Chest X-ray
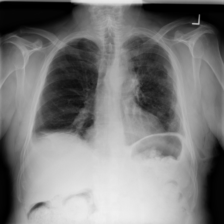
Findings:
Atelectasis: positive
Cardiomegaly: negative
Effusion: positive
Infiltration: negative
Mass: negative
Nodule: negative
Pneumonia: negative
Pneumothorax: negative
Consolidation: negative
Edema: negative
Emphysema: negative
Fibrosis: negative
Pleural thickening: positive
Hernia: negative